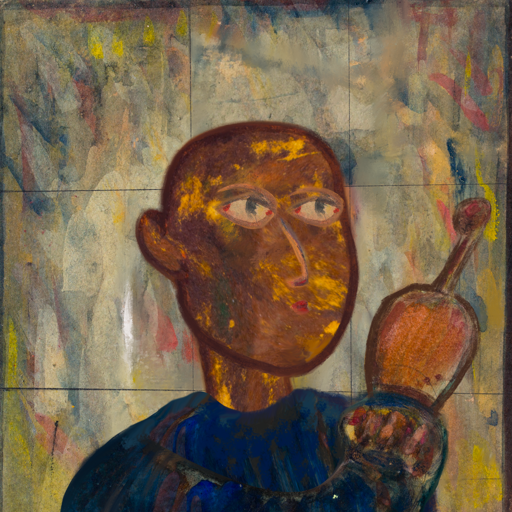
Background: GypsyMother, Head And Neck Side: Comrade, Face Side: GypsyMother, Bust: Pipe, Hair Side: Blank, Head Accessory: Blank, Second Necklace: Blank, Necklace: Blank, Baby: Blank